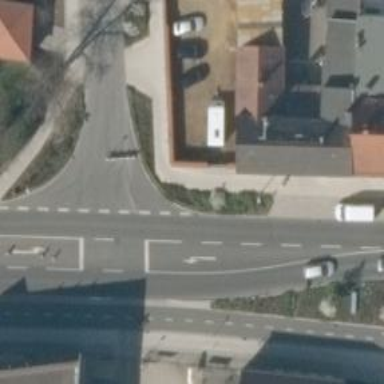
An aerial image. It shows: Secondary road with asphalt surface and sidewalks on both sides. The road also has cycle tracks on both sides.